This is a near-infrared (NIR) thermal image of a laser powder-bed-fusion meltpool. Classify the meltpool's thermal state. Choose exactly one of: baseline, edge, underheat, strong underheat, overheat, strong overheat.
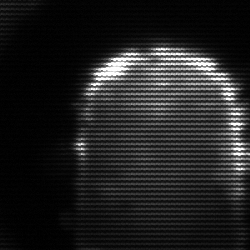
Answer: baseline